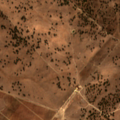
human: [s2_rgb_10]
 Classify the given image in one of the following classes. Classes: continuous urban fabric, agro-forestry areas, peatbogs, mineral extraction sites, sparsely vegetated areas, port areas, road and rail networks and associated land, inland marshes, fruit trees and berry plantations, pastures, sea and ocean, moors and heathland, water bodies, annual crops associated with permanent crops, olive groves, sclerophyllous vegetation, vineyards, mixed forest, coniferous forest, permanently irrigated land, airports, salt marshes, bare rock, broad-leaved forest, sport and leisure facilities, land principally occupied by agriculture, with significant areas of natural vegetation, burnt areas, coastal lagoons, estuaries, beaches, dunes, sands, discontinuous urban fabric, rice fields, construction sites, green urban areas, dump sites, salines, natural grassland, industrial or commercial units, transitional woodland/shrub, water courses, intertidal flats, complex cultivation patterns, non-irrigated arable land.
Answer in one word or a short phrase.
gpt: non-irrigated arable land, olive groves, agro-forestry areas